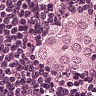
Metastatic tissue present: yes